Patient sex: F
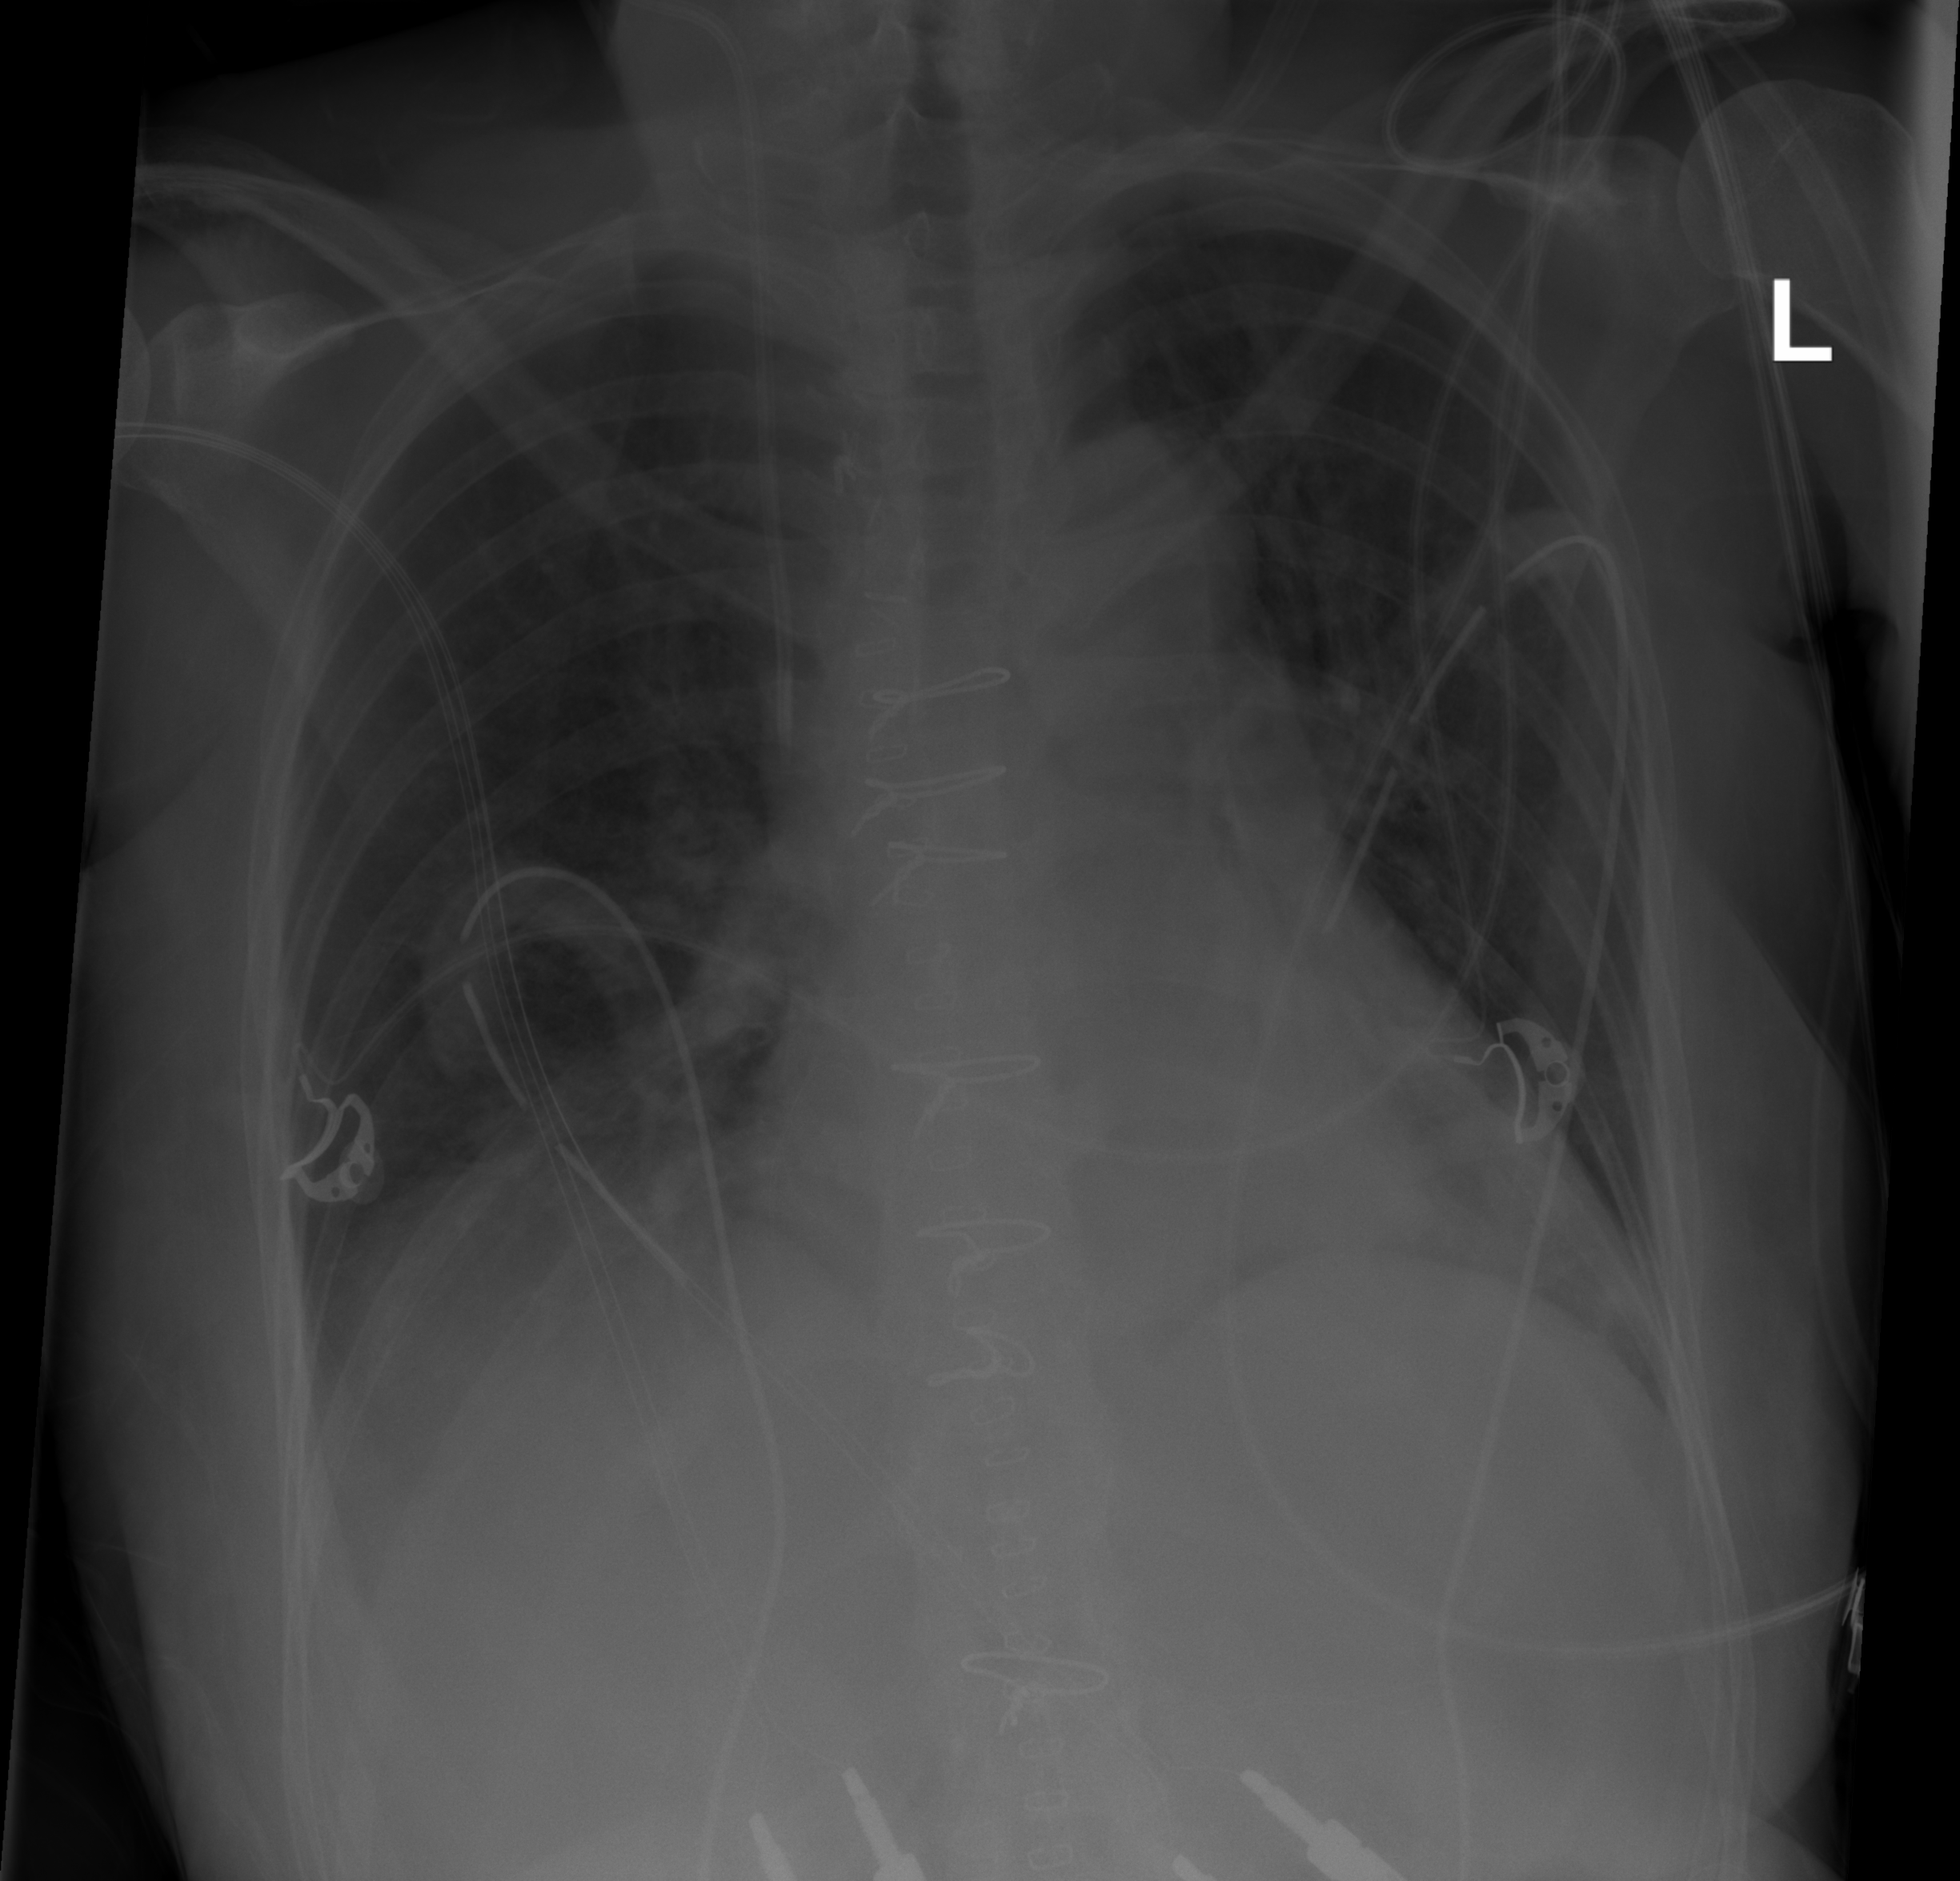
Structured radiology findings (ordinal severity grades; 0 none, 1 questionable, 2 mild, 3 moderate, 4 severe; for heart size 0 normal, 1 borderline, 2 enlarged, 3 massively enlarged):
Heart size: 1
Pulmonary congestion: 0
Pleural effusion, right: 2
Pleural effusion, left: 0
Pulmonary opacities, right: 0
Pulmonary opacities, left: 0
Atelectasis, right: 2
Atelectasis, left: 0